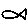
Label: fish